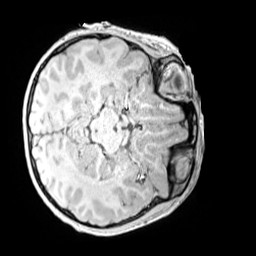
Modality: MP2RAGE
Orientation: axial
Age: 12
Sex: male
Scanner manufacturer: siemens
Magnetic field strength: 3 T
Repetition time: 4 s
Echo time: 0.00299 s